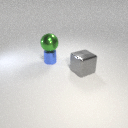
large green metal sphere above small blue metal cylinder